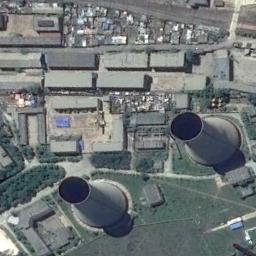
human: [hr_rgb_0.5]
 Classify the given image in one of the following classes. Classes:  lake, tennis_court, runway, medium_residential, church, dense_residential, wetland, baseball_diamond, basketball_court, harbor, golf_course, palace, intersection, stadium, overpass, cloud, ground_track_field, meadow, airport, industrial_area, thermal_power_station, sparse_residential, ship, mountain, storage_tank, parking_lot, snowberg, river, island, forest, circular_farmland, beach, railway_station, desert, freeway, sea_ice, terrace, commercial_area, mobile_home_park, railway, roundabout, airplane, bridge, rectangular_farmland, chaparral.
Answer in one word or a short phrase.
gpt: thermal_power_station